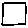
Label: square